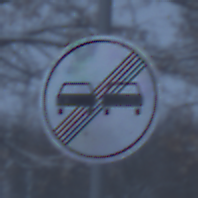
Verkehrszeichen: EndeUeberholverbot
Umgebung: Outdoor, Nature
Tageszeit: Midday
Wetter: Overcast
Licht: Natural
Jahreszeit: Winter
Kontrast: LowContrast